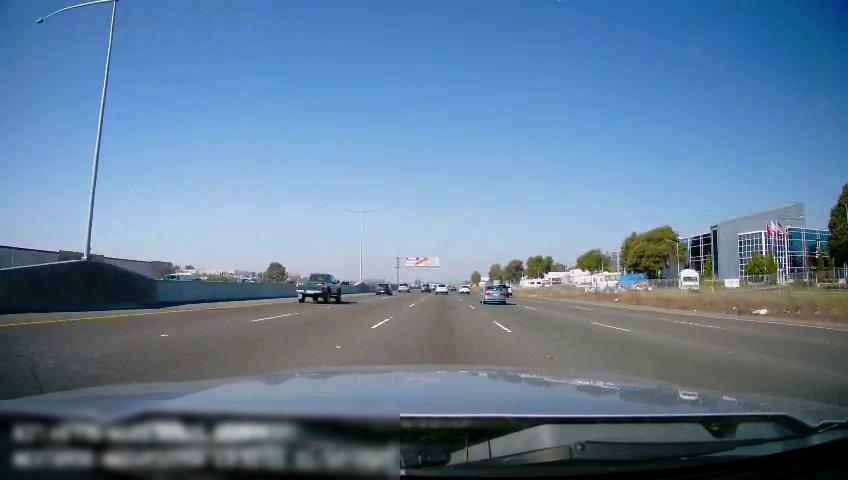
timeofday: Day
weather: Sunny
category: Drivable Space
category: Vehicles | Van
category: Vehicles | SUV
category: Vehicles | SUV
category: Vehicles | Bus
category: Vehicles | Bus
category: Vehicles | SUV
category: Vehicles | SUV
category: Vehicles | Car
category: Vehicles | SUV
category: Vehicles | SUV
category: Vehicles | Car
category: Vehicles | Truck
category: Vehicles | SUV
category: Vehicles | Car
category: Lanes | Current Lane
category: Lanes | Current Lane
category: Lanes | Alternate Lane
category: Lanes | Alternate Lane
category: Lanes | Alternate Lane
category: Lanes | Alternate Lane
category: Lanes | Alternate Lane